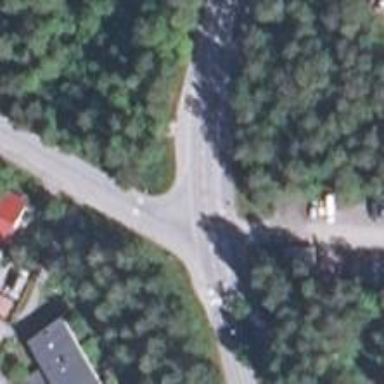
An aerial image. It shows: Road with "give way" sign.